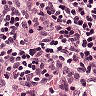
Metastatic tissue present: no